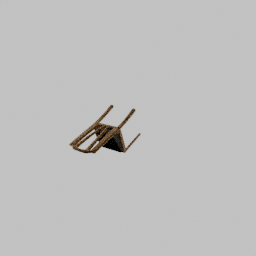
Label: furniture